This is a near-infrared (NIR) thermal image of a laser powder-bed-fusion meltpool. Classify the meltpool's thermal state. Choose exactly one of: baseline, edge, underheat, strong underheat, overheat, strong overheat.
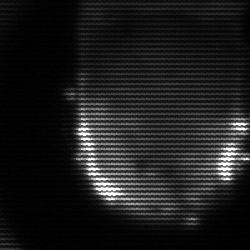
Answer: baseline